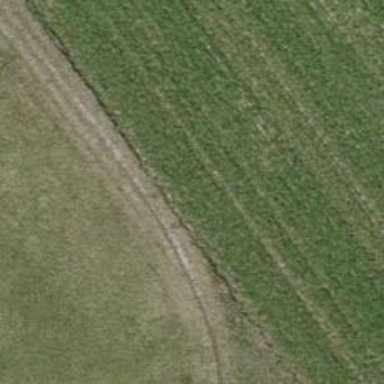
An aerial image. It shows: Grass track with grade5 track type.